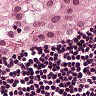
Metastatic tissue present: yes